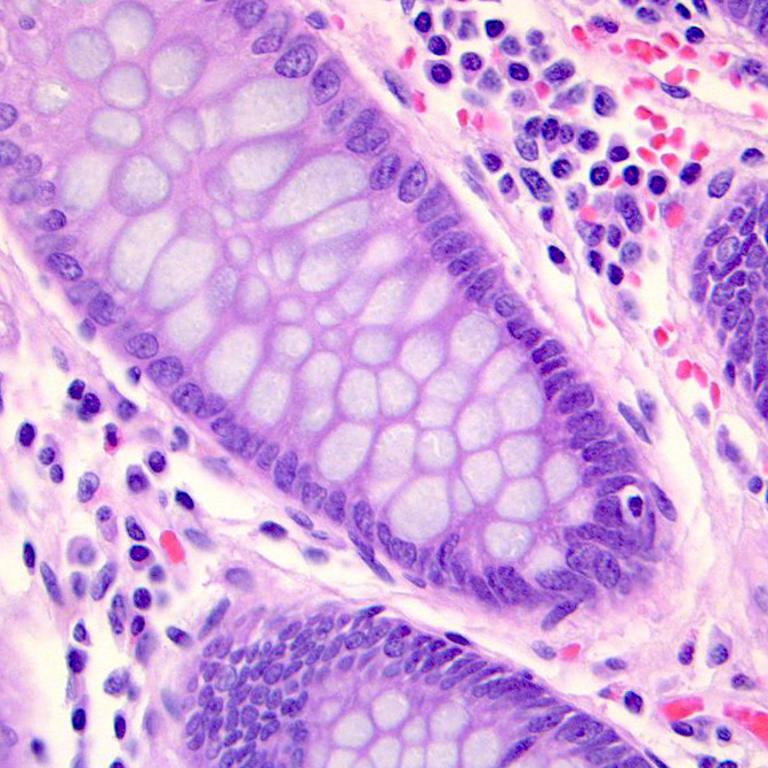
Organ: colon
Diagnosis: benign